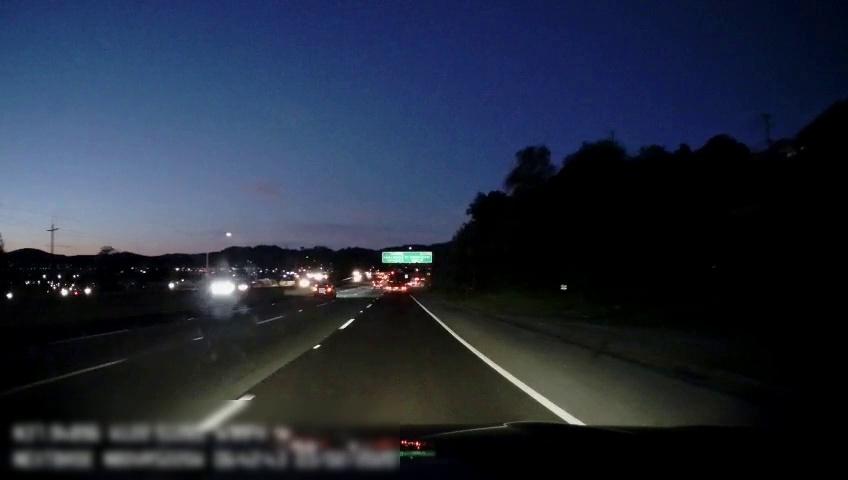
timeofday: Night
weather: Other
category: Drivable Space
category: Vehicles | Car
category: Vehicles | Truck
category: Lanes | Current Lane
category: Lanes | Current Lane
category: Lanes | Alternate Lane
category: Lanes | Alternate Lane
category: Traffic | Signs